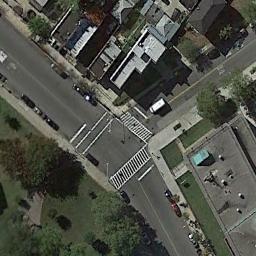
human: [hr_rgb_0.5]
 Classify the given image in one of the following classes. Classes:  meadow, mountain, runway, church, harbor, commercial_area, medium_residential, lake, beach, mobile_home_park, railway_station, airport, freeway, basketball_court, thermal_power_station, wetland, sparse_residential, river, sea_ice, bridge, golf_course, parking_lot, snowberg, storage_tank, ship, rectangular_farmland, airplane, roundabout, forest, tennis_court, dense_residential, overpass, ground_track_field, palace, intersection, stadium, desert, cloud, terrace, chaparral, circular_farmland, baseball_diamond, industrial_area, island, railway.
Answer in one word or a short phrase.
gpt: intersection